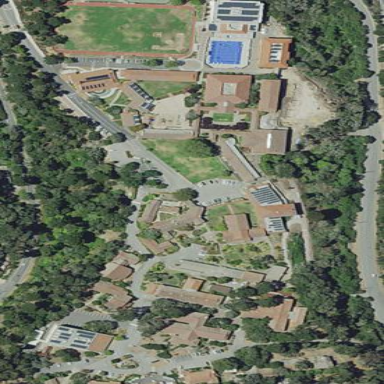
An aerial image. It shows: School.